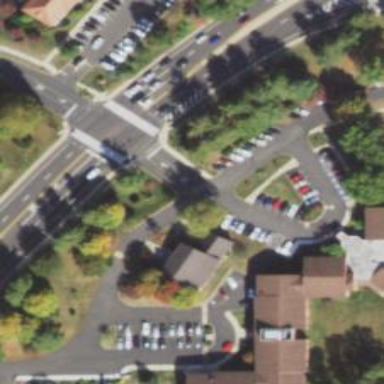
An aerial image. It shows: Marked crossing on footway.